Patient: sex M, age 81
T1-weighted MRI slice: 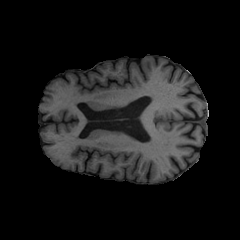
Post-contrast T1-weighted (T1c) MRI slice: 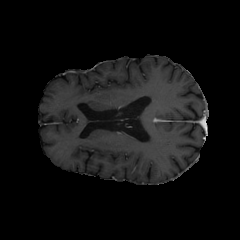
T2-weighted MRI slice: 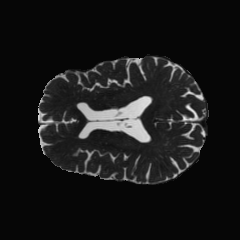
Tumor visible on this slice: yes
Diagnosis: Glioblastoma, IDH-wildtype
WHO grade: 4